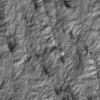
Label: not_dusty